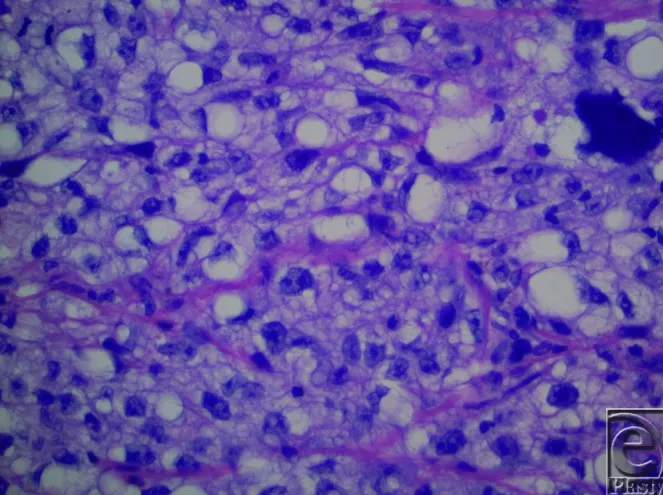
High-power examination, hematoxylin and eosin, revealed prominent nucleoli, pleomorphism, hyperchromatic irregular nuclei, and mitoses.
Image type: pathology (h&e)